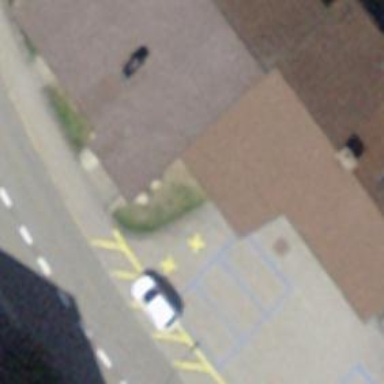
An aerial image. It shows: Charging station.